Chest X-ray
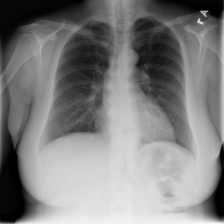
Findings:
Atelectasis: negative
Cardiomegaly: negative
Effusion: negative
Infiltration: negative
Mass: negative
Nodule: negative
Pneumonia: negative
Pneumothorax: negative
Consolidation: negative
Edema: negative
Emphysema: negative
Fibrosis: negative
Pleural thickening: negative
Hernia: negative